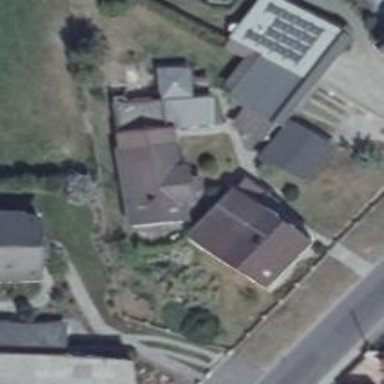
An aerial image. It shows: Gabled roofed house.